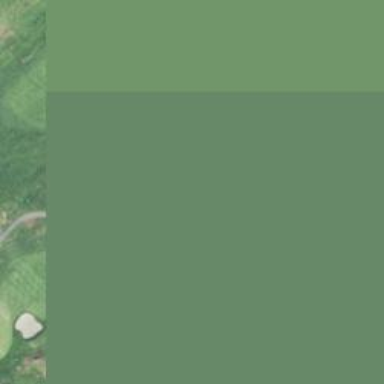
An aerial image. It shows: Golf hole.